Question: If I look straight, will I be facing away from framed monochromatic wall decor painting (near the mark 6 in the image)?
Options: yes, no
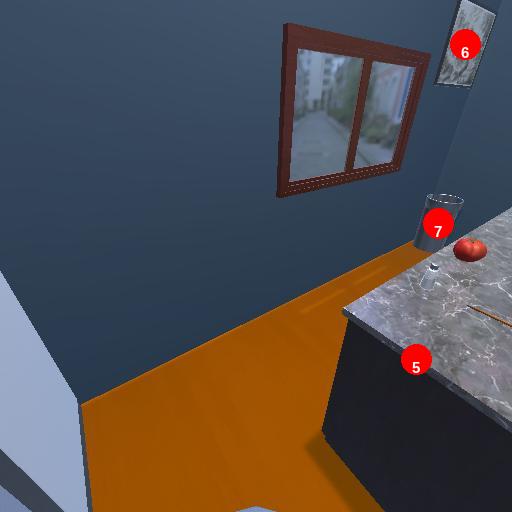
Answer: yes